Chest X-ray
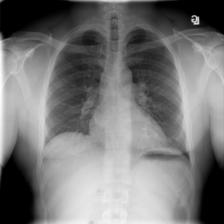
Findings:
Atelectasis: negative
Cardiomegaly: positive
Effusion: negative
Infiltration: negative
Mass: negative
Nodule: negative
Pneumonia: negative
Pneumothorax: negative
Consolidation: negative
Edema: negative
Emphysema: negative
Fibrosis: negative
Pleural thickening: negative
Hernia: negative